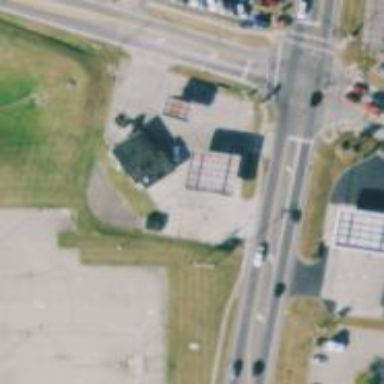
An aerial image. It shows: Convenience shop.